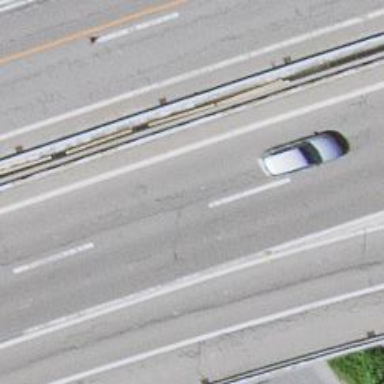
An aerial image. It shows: Motorway bridge with asphalt surface.